Current action and preconditions to check: trajectory_clear

Your task: For each precondition in the list above, predict whether it will hold at this action.

Consider the current scene as observed from the mobile robot's camera, and analyze the predicted future states of all dynamic agents (e.g., people, animals, vehicles, or any moving entities) within the NEXT SECOND.

IMPORTANT: Only answer "very likely" if you are absolutely certain—based on strong, clear evidence—that a dynamic agent will violate the precondition in the predicted future state. Do NOT answer "very likely" for unlikely, ambiguous, or low-probability risks.

Ask yourself for each precondition: Is there a high probability, with clear and convincing evidence, that the predicted future states of any dynamic agent will interfere with the predicted future state of the currently executing action within the NEXT SECOND, causing that precondition to fail?

Assess the risk level based on these predictions. Use "likely" or "very likely" if motions create a clear risk of interference.

Use "neutral" or "improbable" if agents are nearby but their predicted paths are clearly diverging or non-conflicting.

Failure Risk Categories: "very improbable", "improbable", "neutral", "likely", "very likely"

Answer Format: Output ONLY the probability_of_failure value from these categories: "very improbable", "improbable", "neutral", "likely", "very likely"

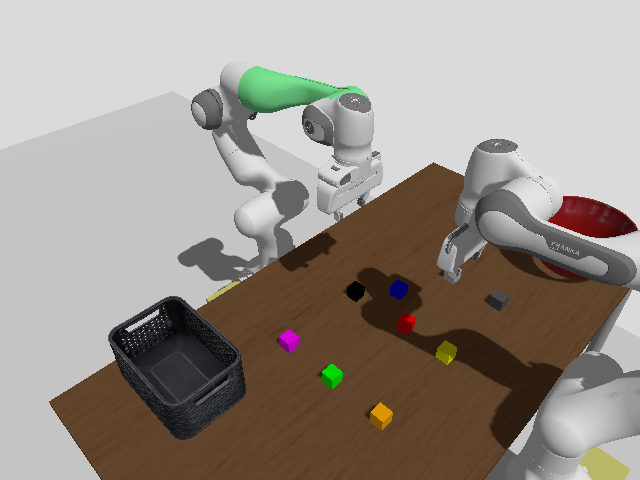

Answer: very improbable